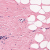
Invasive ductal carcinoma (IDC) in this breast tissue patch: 0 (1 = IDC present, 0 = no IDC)